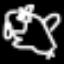
Label: square